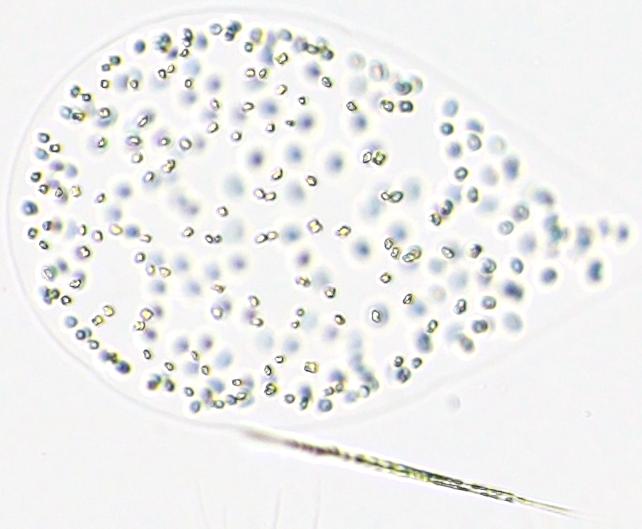
Label: Phaeocystis